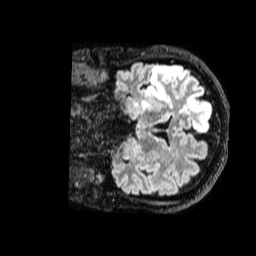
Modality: FLAIR
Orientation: coronal
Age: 64
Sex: female
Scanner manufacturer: philips
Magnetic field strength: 1.5 T
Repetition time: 4.8 s
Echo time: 0.3364 s